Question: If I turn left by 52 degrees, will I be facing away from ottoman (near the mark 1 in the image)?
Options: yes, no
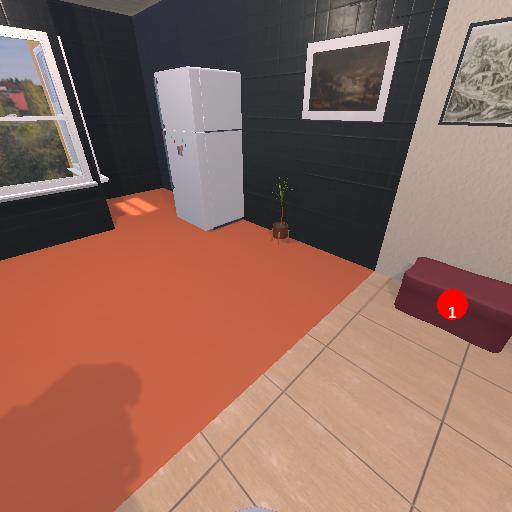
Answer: yes